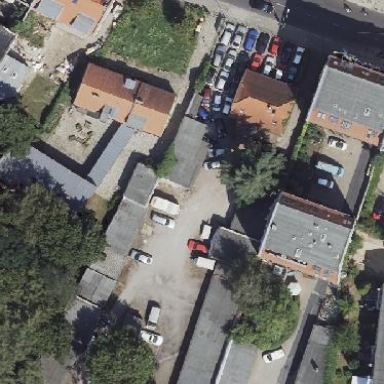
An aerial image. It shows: Skillion-roofed garages.